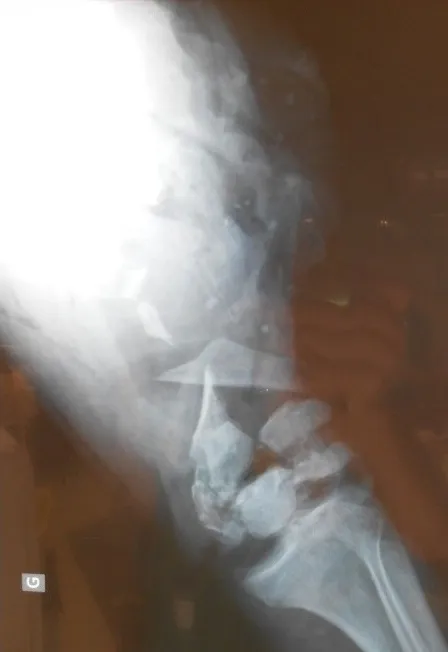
Anteroposterior radiograph of the left knee showing comminuted distal femur fracture with bone loss.
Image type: radiology (x_ray)